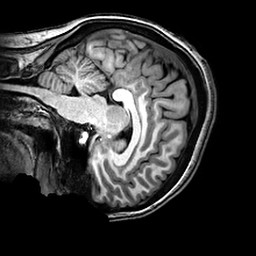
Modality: T1w
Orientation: sagittal
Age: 28
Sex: female